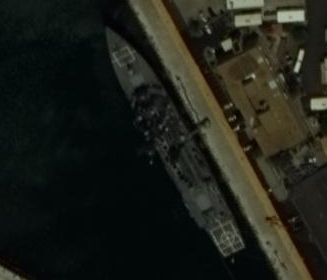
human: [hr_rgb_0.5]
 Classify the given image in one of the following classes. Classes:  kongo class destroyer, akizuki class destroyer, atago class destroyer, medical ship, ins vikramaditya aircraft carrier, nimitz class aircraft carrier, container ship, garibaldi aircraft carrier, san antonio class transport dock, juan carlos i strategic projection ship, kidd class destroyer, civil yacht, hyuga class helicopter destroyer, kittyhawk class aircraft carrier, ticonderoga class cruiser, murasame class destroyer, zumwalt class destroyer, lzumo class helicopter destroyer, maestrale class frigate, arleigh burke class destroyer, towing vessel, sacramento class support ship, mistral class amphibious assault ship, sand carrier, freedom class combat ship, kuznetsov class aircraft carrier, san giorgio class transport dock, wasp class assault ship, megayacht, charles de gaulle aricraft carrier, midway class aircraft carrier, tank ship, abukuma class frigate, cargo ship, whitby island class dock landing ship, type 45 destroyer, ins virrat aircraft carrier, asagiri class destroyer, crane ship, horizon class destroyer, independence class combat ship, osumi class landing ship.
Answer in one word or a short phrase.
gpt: Arleigh Burke class destroyer